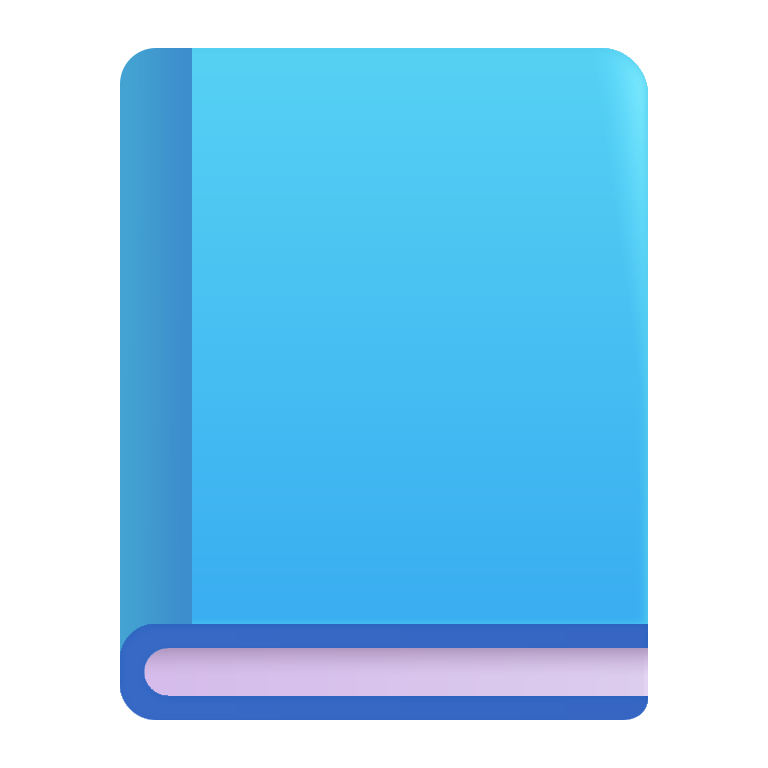
blue book color